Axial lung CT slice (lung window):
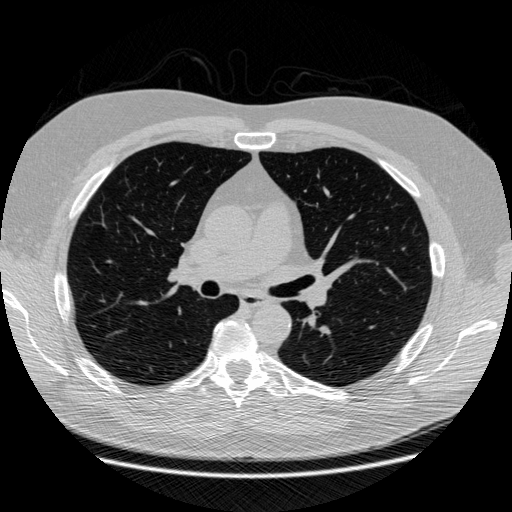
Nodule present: no